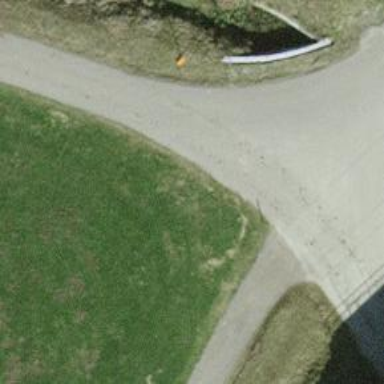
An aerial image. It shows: Pipeline marker.